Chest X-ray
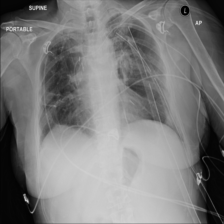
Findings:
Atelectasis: negative
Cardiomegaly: negative
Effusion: negative
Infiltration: negative
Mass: negative
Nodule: negative
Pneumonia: negative
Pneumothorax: negative
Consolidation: negative
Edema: negative
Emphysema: negative
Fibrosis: negative
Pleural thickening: negative
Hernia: negative